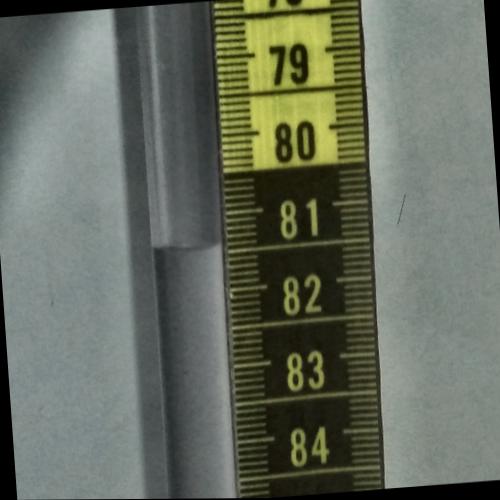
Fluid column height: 81.4 cm